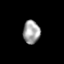
Tissue: prostate
Cell type: Fibroblasts
Senescence score: 0.7454
Nuclear area (px): 385
Mean DAPI intensity: 163.299